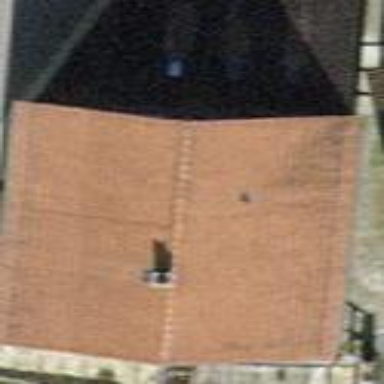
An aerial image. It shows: Detached building with gabled roof.